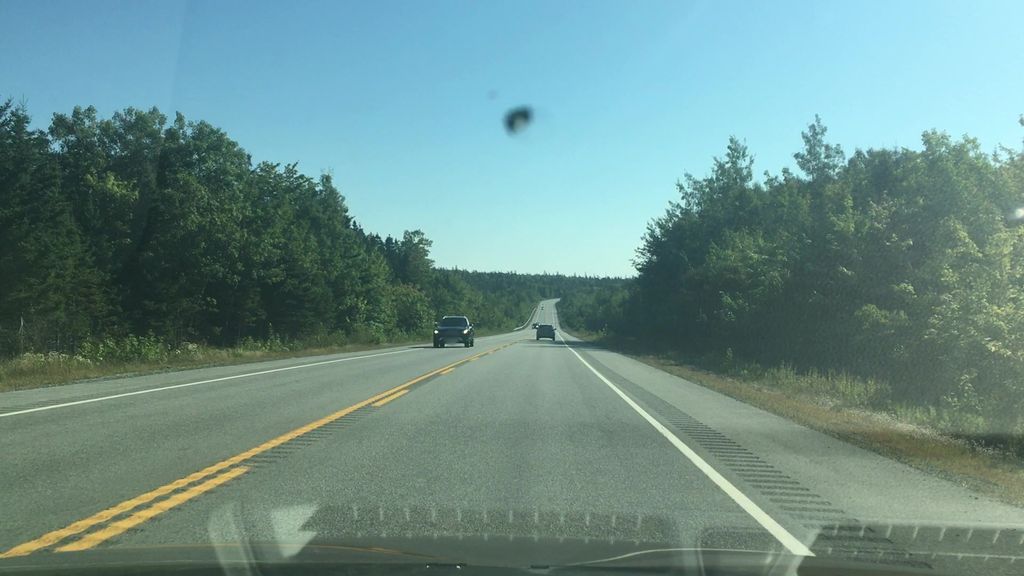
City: halifax